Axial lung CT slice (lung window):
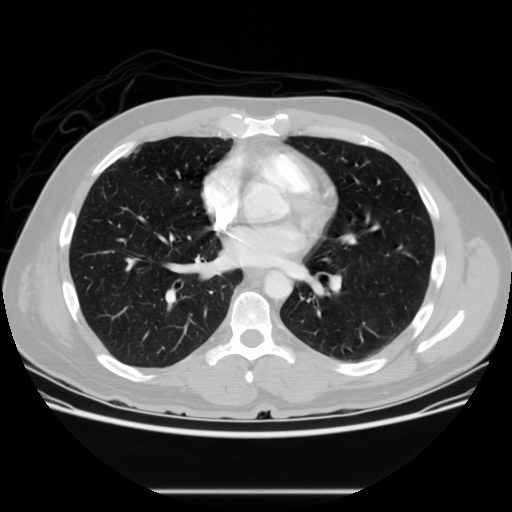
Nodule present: no